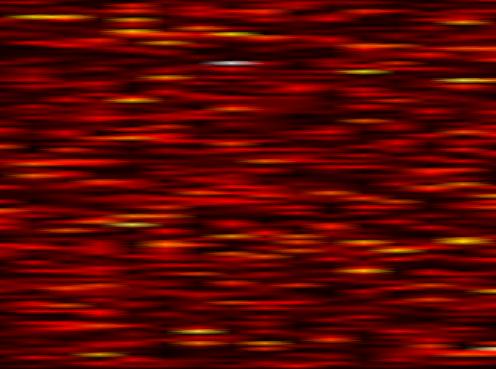
Label: WOLA